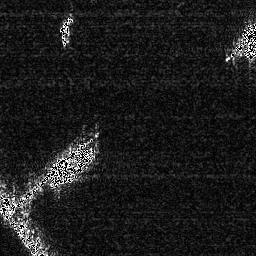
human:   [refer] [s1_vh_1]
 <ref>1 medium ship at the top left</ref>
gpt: <box>[[21, 4, 28, 18, 0]]</box>